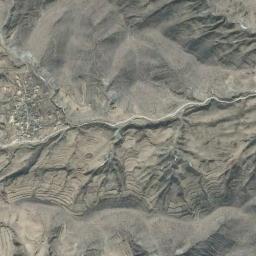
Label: mountain